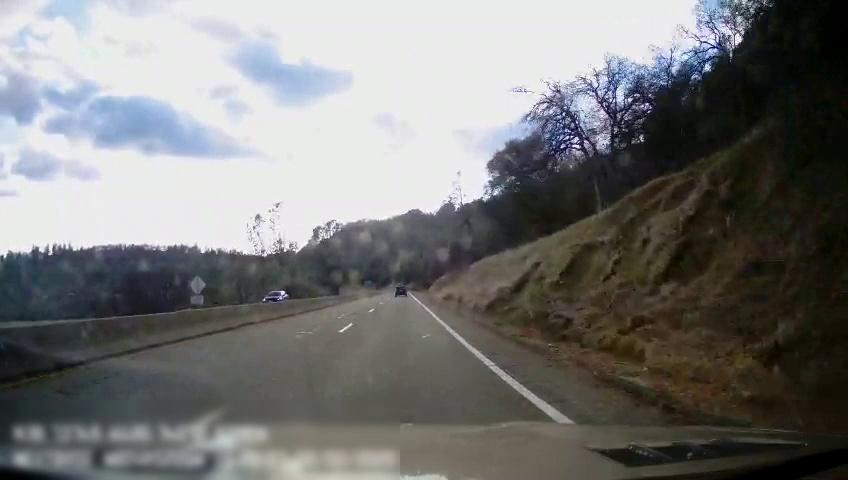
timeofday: Day
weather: Sunny
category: Drivable Space
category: Vehicles | Car
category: Vehicles | SUV
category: Lanes | Alternate Lane
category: Lanes | Current Lane
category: Lanes | Alternate Lane